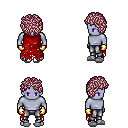
a pixel art fantasy rpg character, male body template, dark elf, purple skin, red tattered cape, metal pants, white blonde curly afro hairstyle, gold gloves, white slippers, four views (front, back, left, right), 2x2 character sprite sheet, small pixel art, hard edges, no anti-aliasing